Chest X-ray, PA view. Patient: 58 years old, sex F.
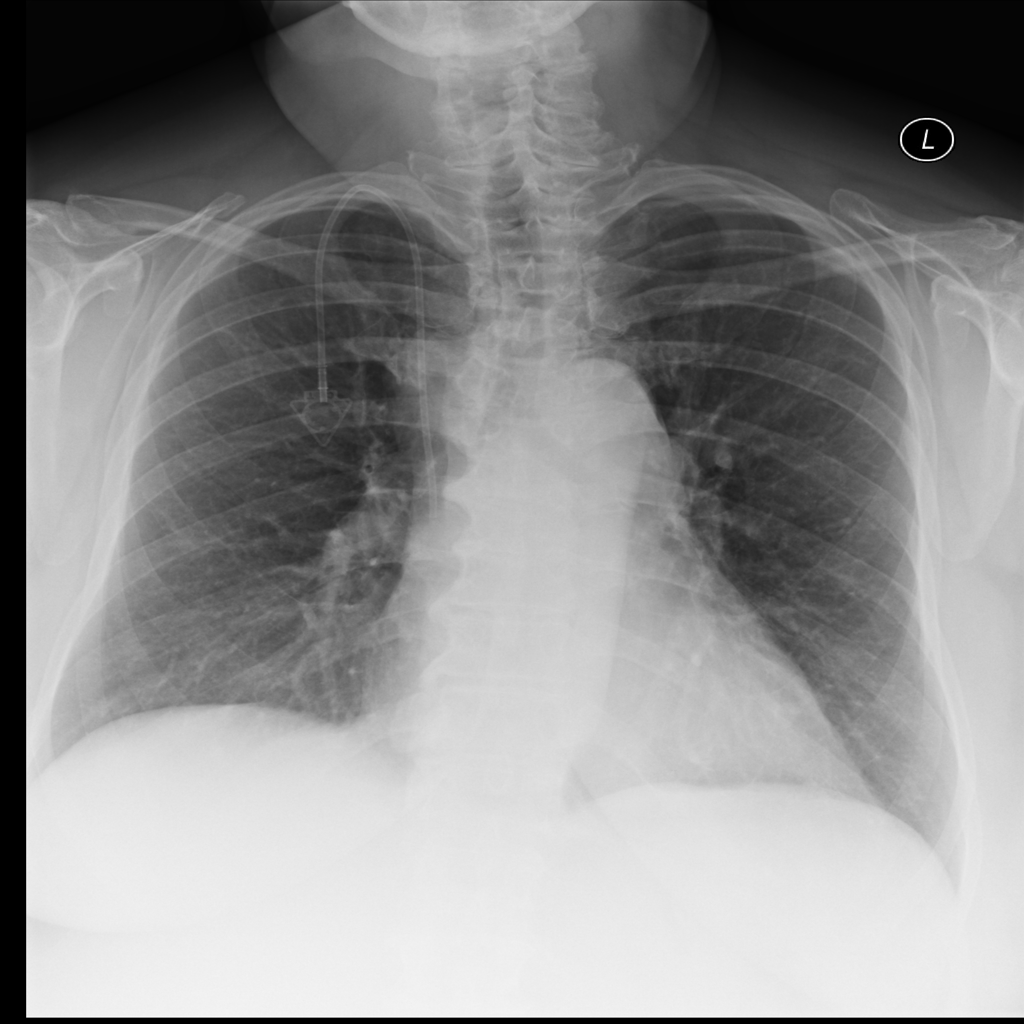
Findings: No Finding